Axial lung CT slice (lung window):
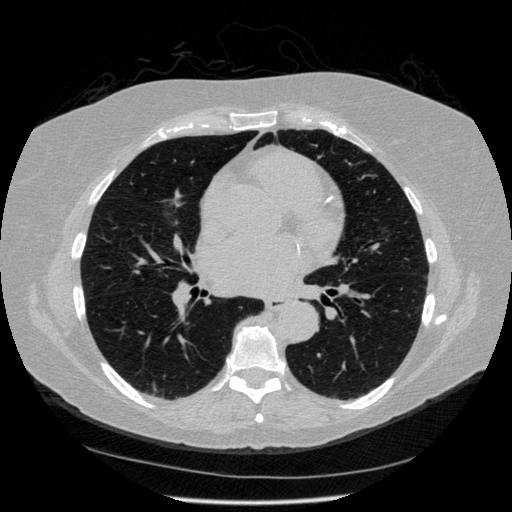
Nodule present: no